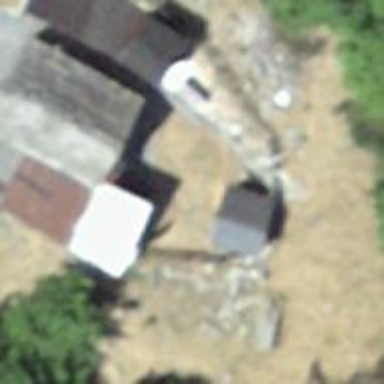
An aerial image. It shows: Cabin is depicted in the image.